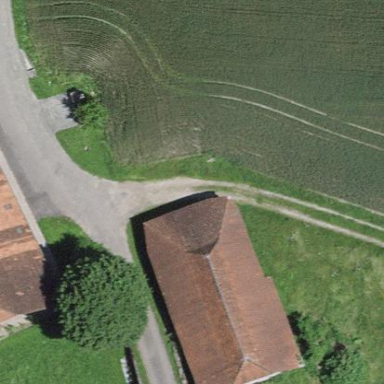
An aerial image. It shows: Rural barn.